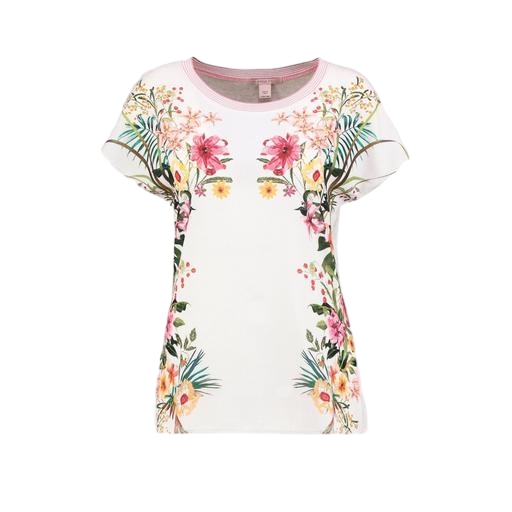
multicolor floral-print t-shirt only macy, pink blossom floral-print t-shirt, floral mix t-shirt, white background